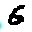
Label: 6